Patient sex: M
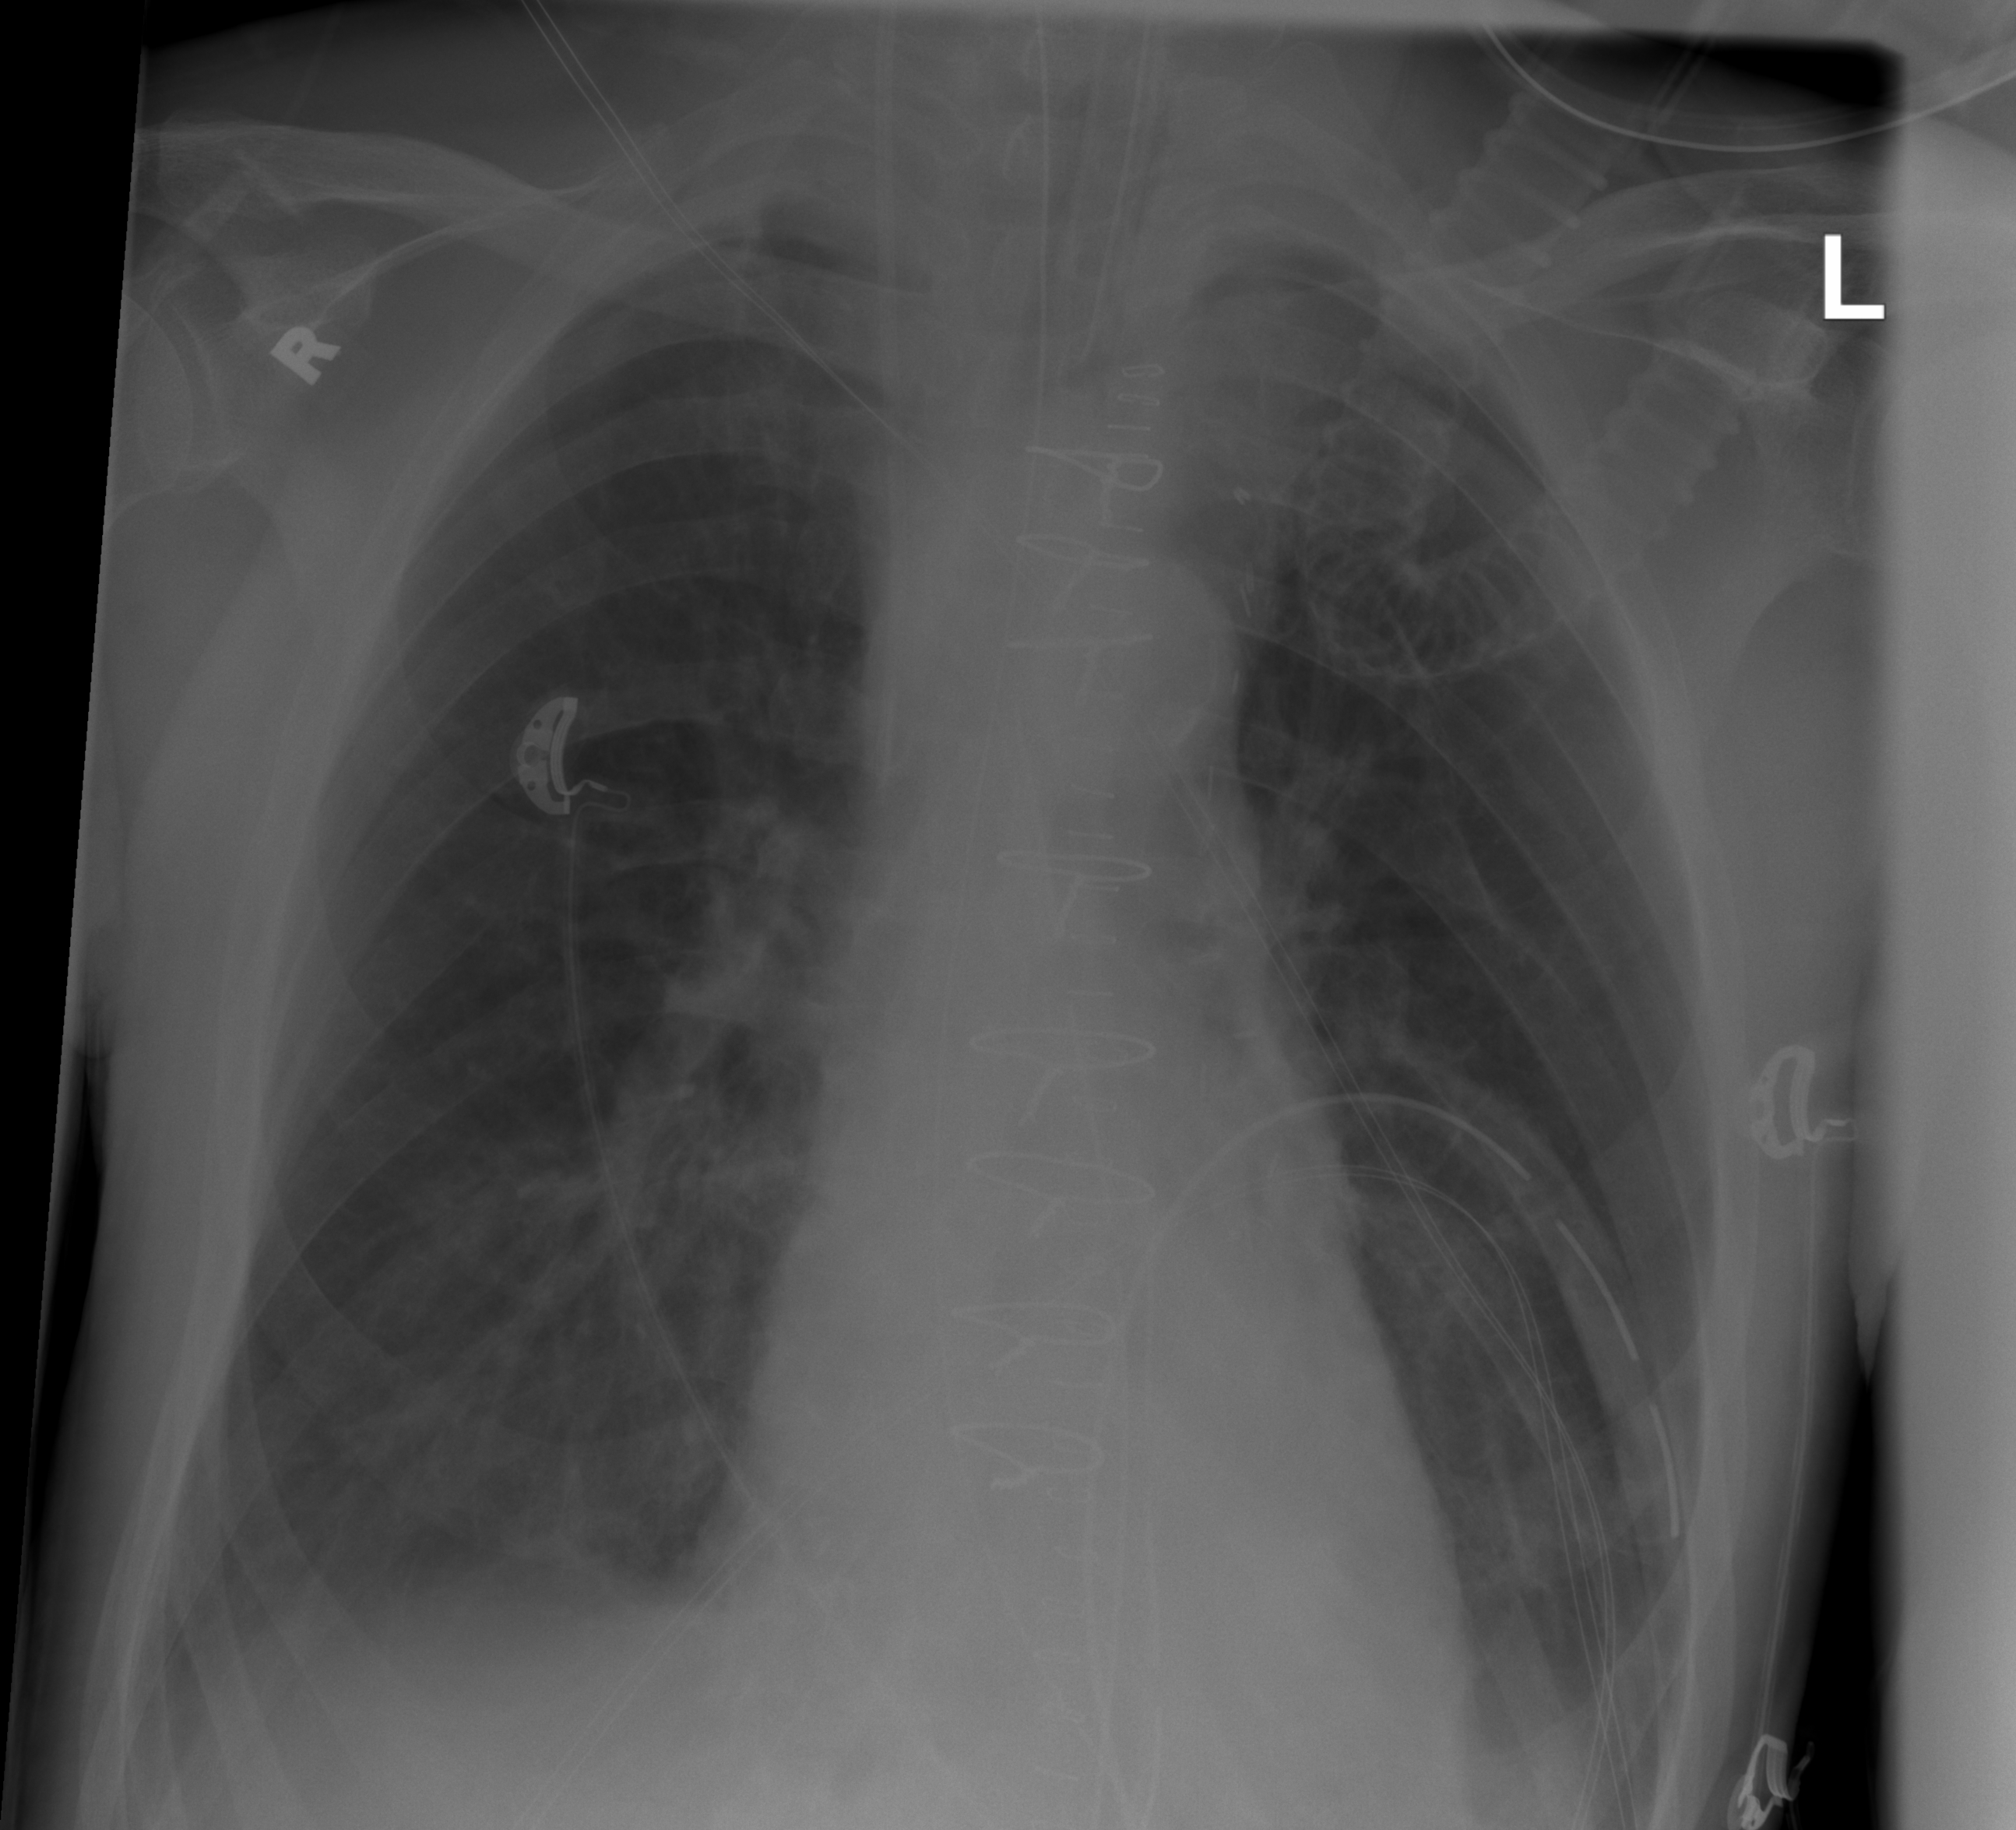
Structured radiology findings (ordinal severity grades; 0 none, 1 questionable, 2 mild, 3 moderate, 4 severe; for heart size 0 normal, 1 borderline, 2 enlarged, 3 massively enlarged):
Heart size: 0
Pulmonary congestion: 0
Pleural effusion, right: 0
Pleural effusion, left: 0
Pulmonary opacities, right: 0
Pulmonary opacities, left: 0
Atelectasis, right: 1
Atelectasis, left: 1